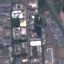
Land use / land cover: Industrial